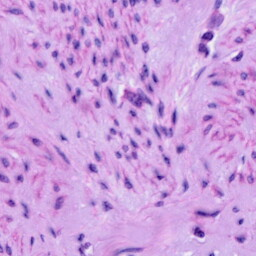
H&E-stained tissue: Cervix